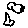
Label: cloud